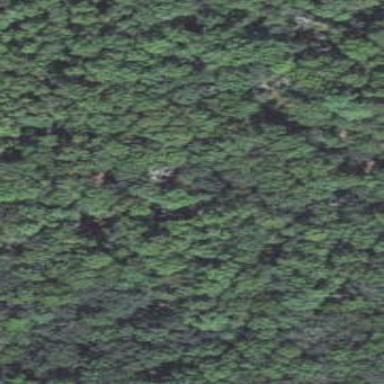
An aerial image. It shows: Woodland consisting of broadleaved trees.